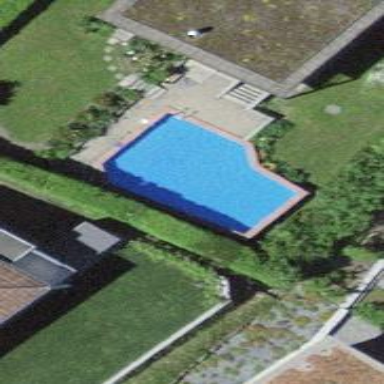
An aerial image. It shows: Swimming pool located in leisure land.